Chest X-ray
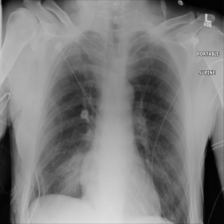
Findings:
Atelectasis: positive
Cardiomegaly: negative
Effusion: negative
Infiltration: positive
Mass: negative
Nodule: negative
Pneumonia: negative
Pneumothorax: negative
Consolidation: negative
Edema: negative
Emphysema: negative
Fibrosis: negative
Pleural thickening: negative
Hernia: negative